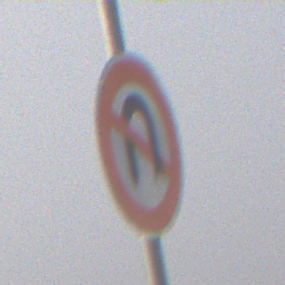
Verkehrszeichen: VerbotWenden
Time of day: MorningAfternoon
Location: Outdoor (Nature)
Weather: PartlyCloudy
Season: NotSpecified
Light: Natural